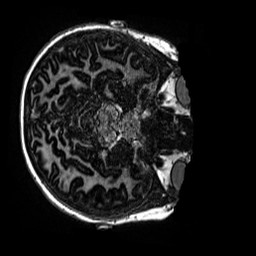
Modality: MP2RAGE
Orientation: axial
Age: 11
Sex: female
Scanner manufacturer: siemens
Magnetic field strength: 3 T
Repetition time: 4 s
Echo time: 0.00299 s